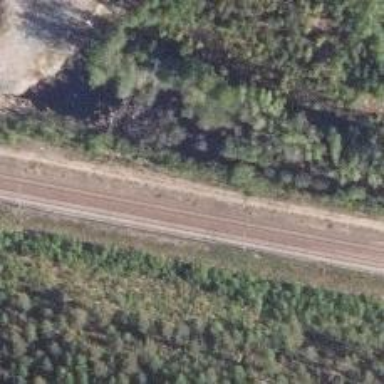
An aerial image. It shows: Railway turnout on the right side.